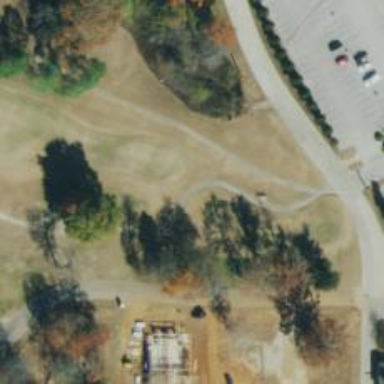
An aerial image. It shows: Golf cartpath that is also road path.